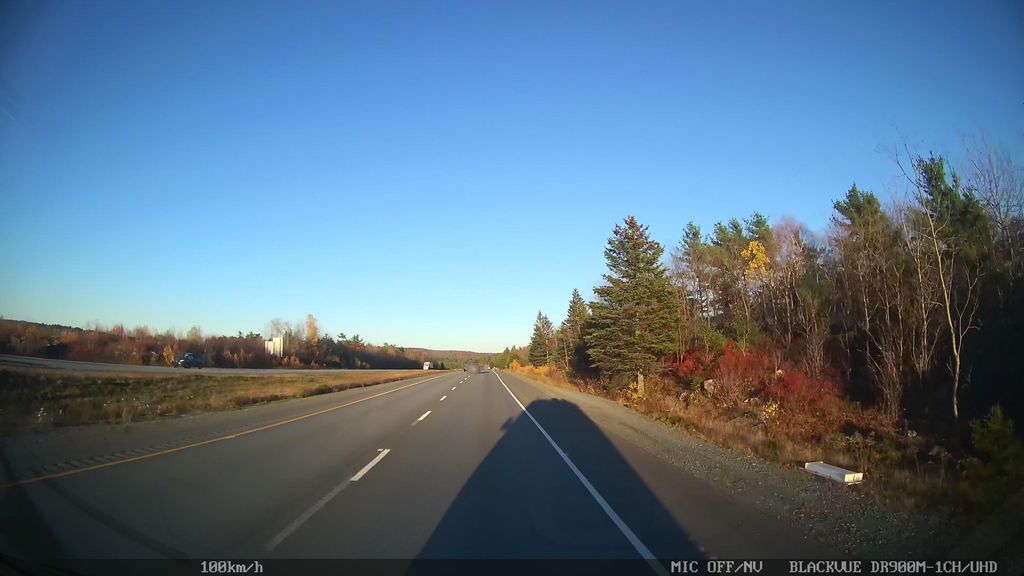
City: halifax